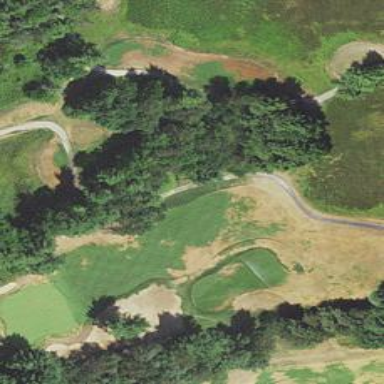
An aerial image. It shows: View of golf hole.